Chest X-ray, PA view. Patient: 33 years old, sex F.
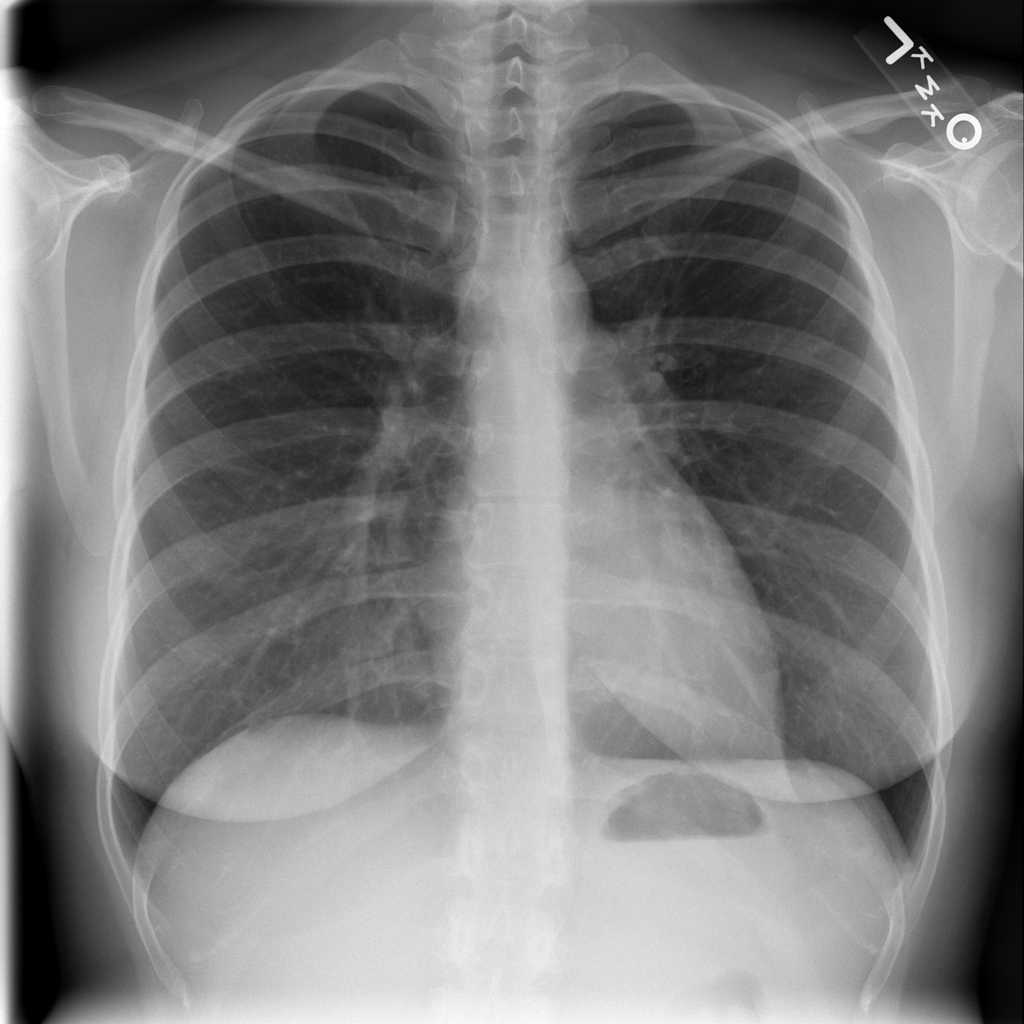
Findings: No Finding